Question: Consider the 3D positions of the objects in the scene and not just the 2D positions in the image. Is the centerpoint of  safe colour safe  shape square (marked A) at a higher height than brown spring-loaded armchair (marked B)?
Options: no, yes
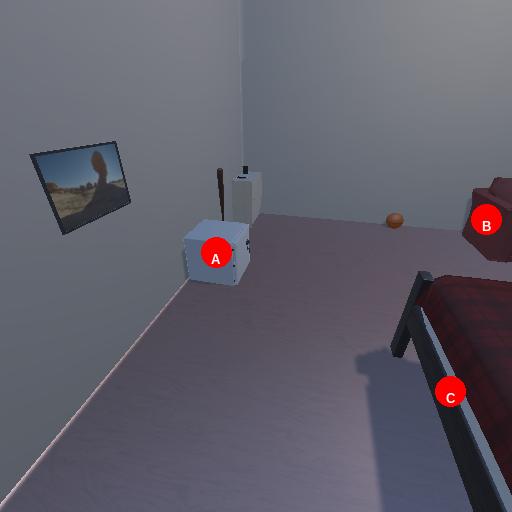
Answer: no